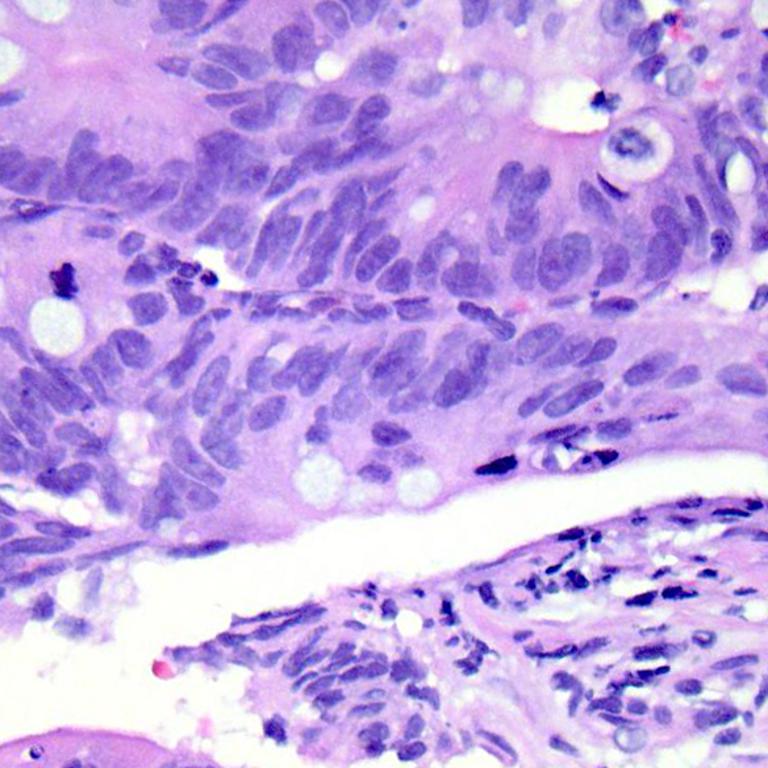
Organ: colon
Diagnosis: adenocarcinomas